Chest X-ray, AP view. Patient: 65 years old, sex F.
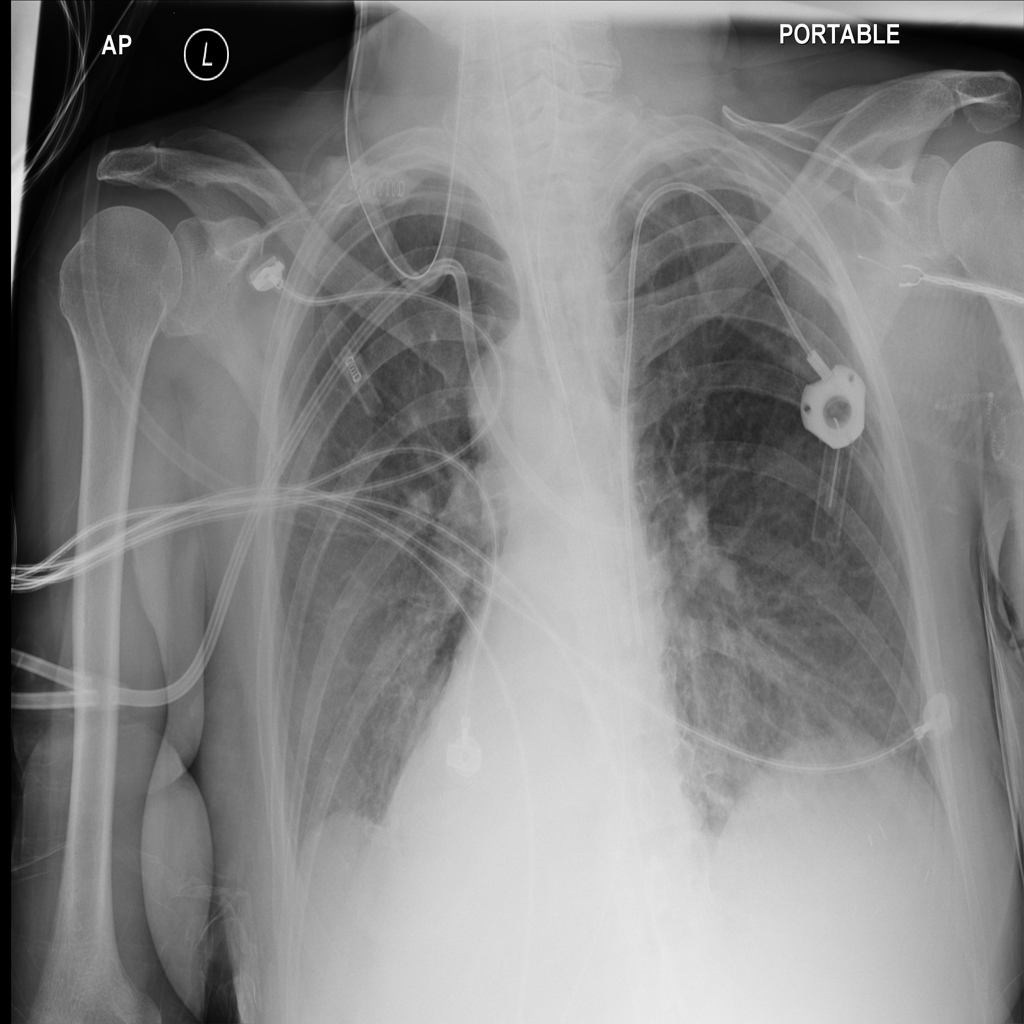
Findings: No Finding